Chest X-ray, PA view. Patient: 31 years old, sex M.
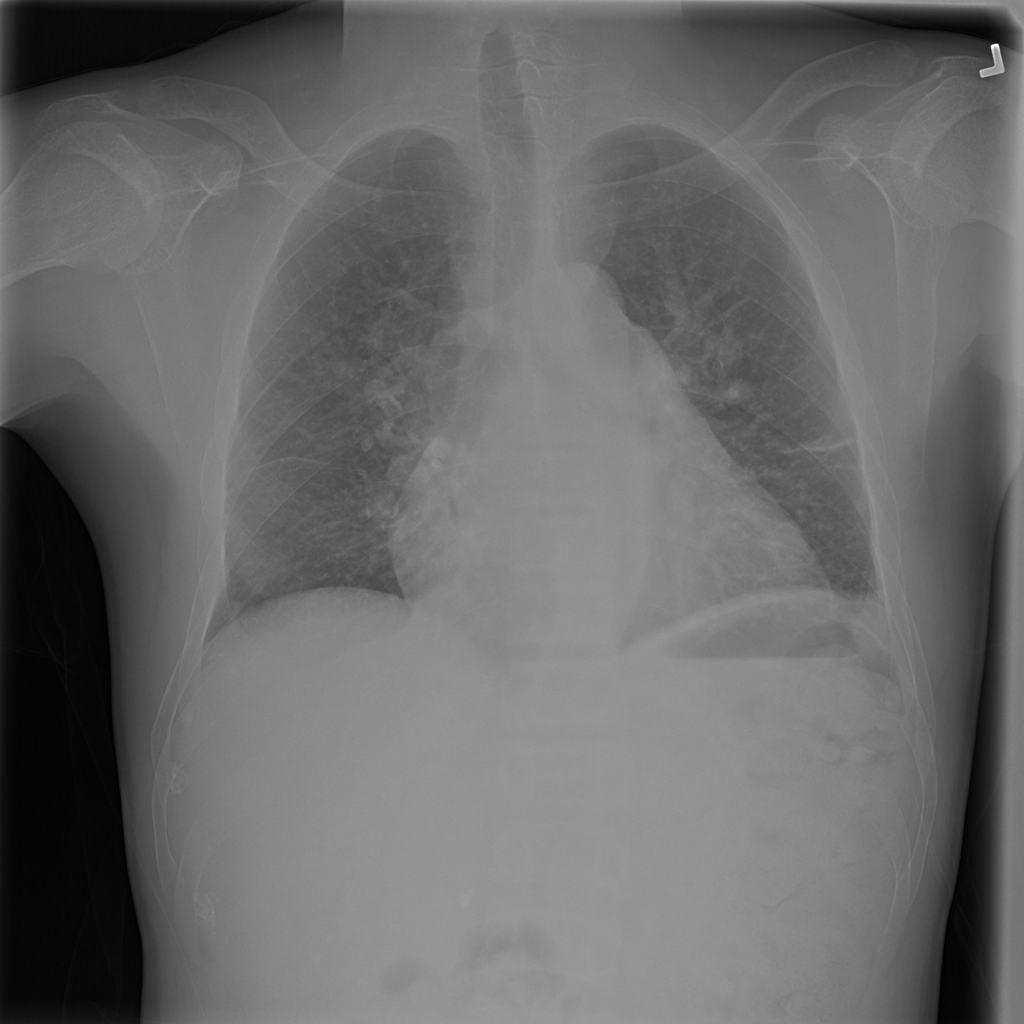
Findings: Atelectasis, Cardiomegaly, Effusion